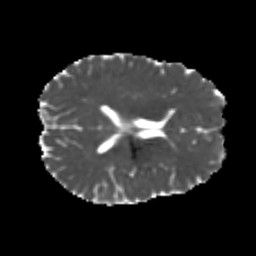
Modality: MD
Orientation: axial
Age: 20
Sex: male
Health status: healthy
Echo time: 0.074 s